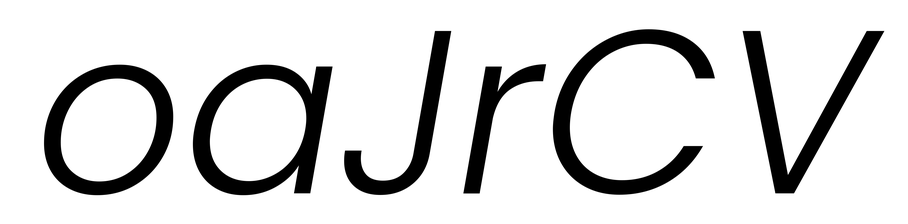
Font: Poppins-LightItalic